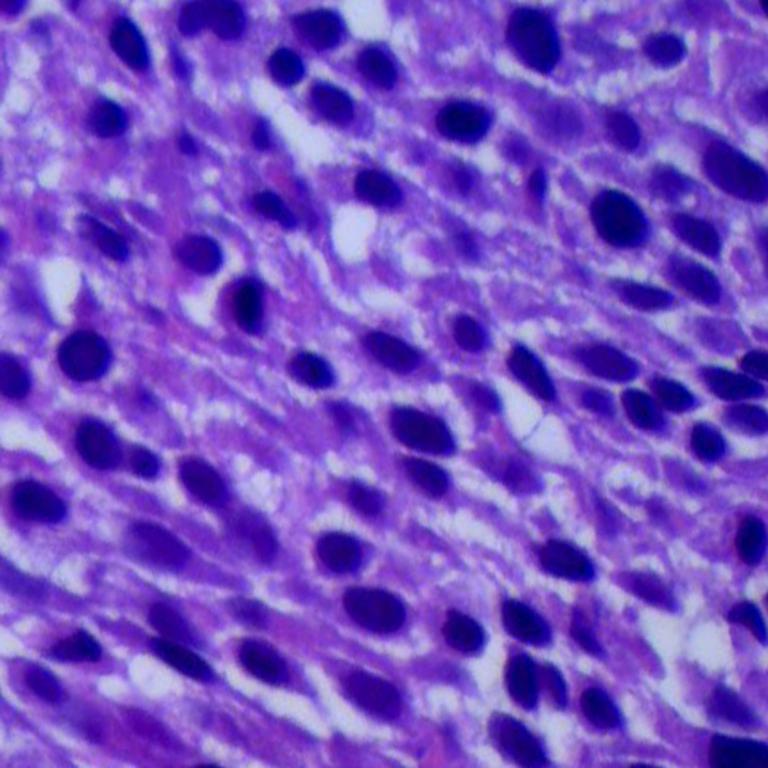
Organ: lung
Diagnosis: squamous carcinomas